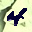
Label: 4